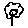
Label: flower